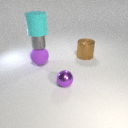
small gray metal cylinder above large purple rubber sphere